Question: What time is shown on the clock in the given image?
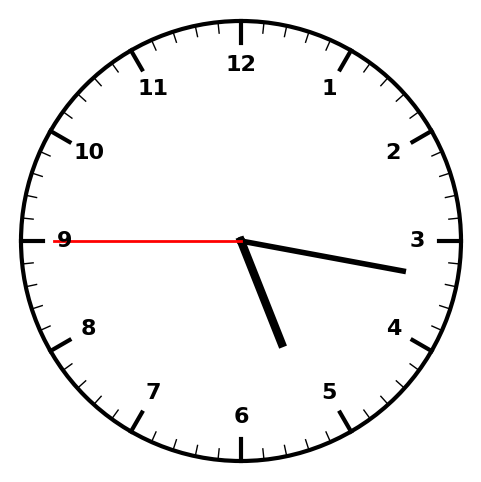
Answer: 05:16:45